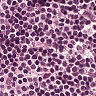
Metastatic tissue present: no